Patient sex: M
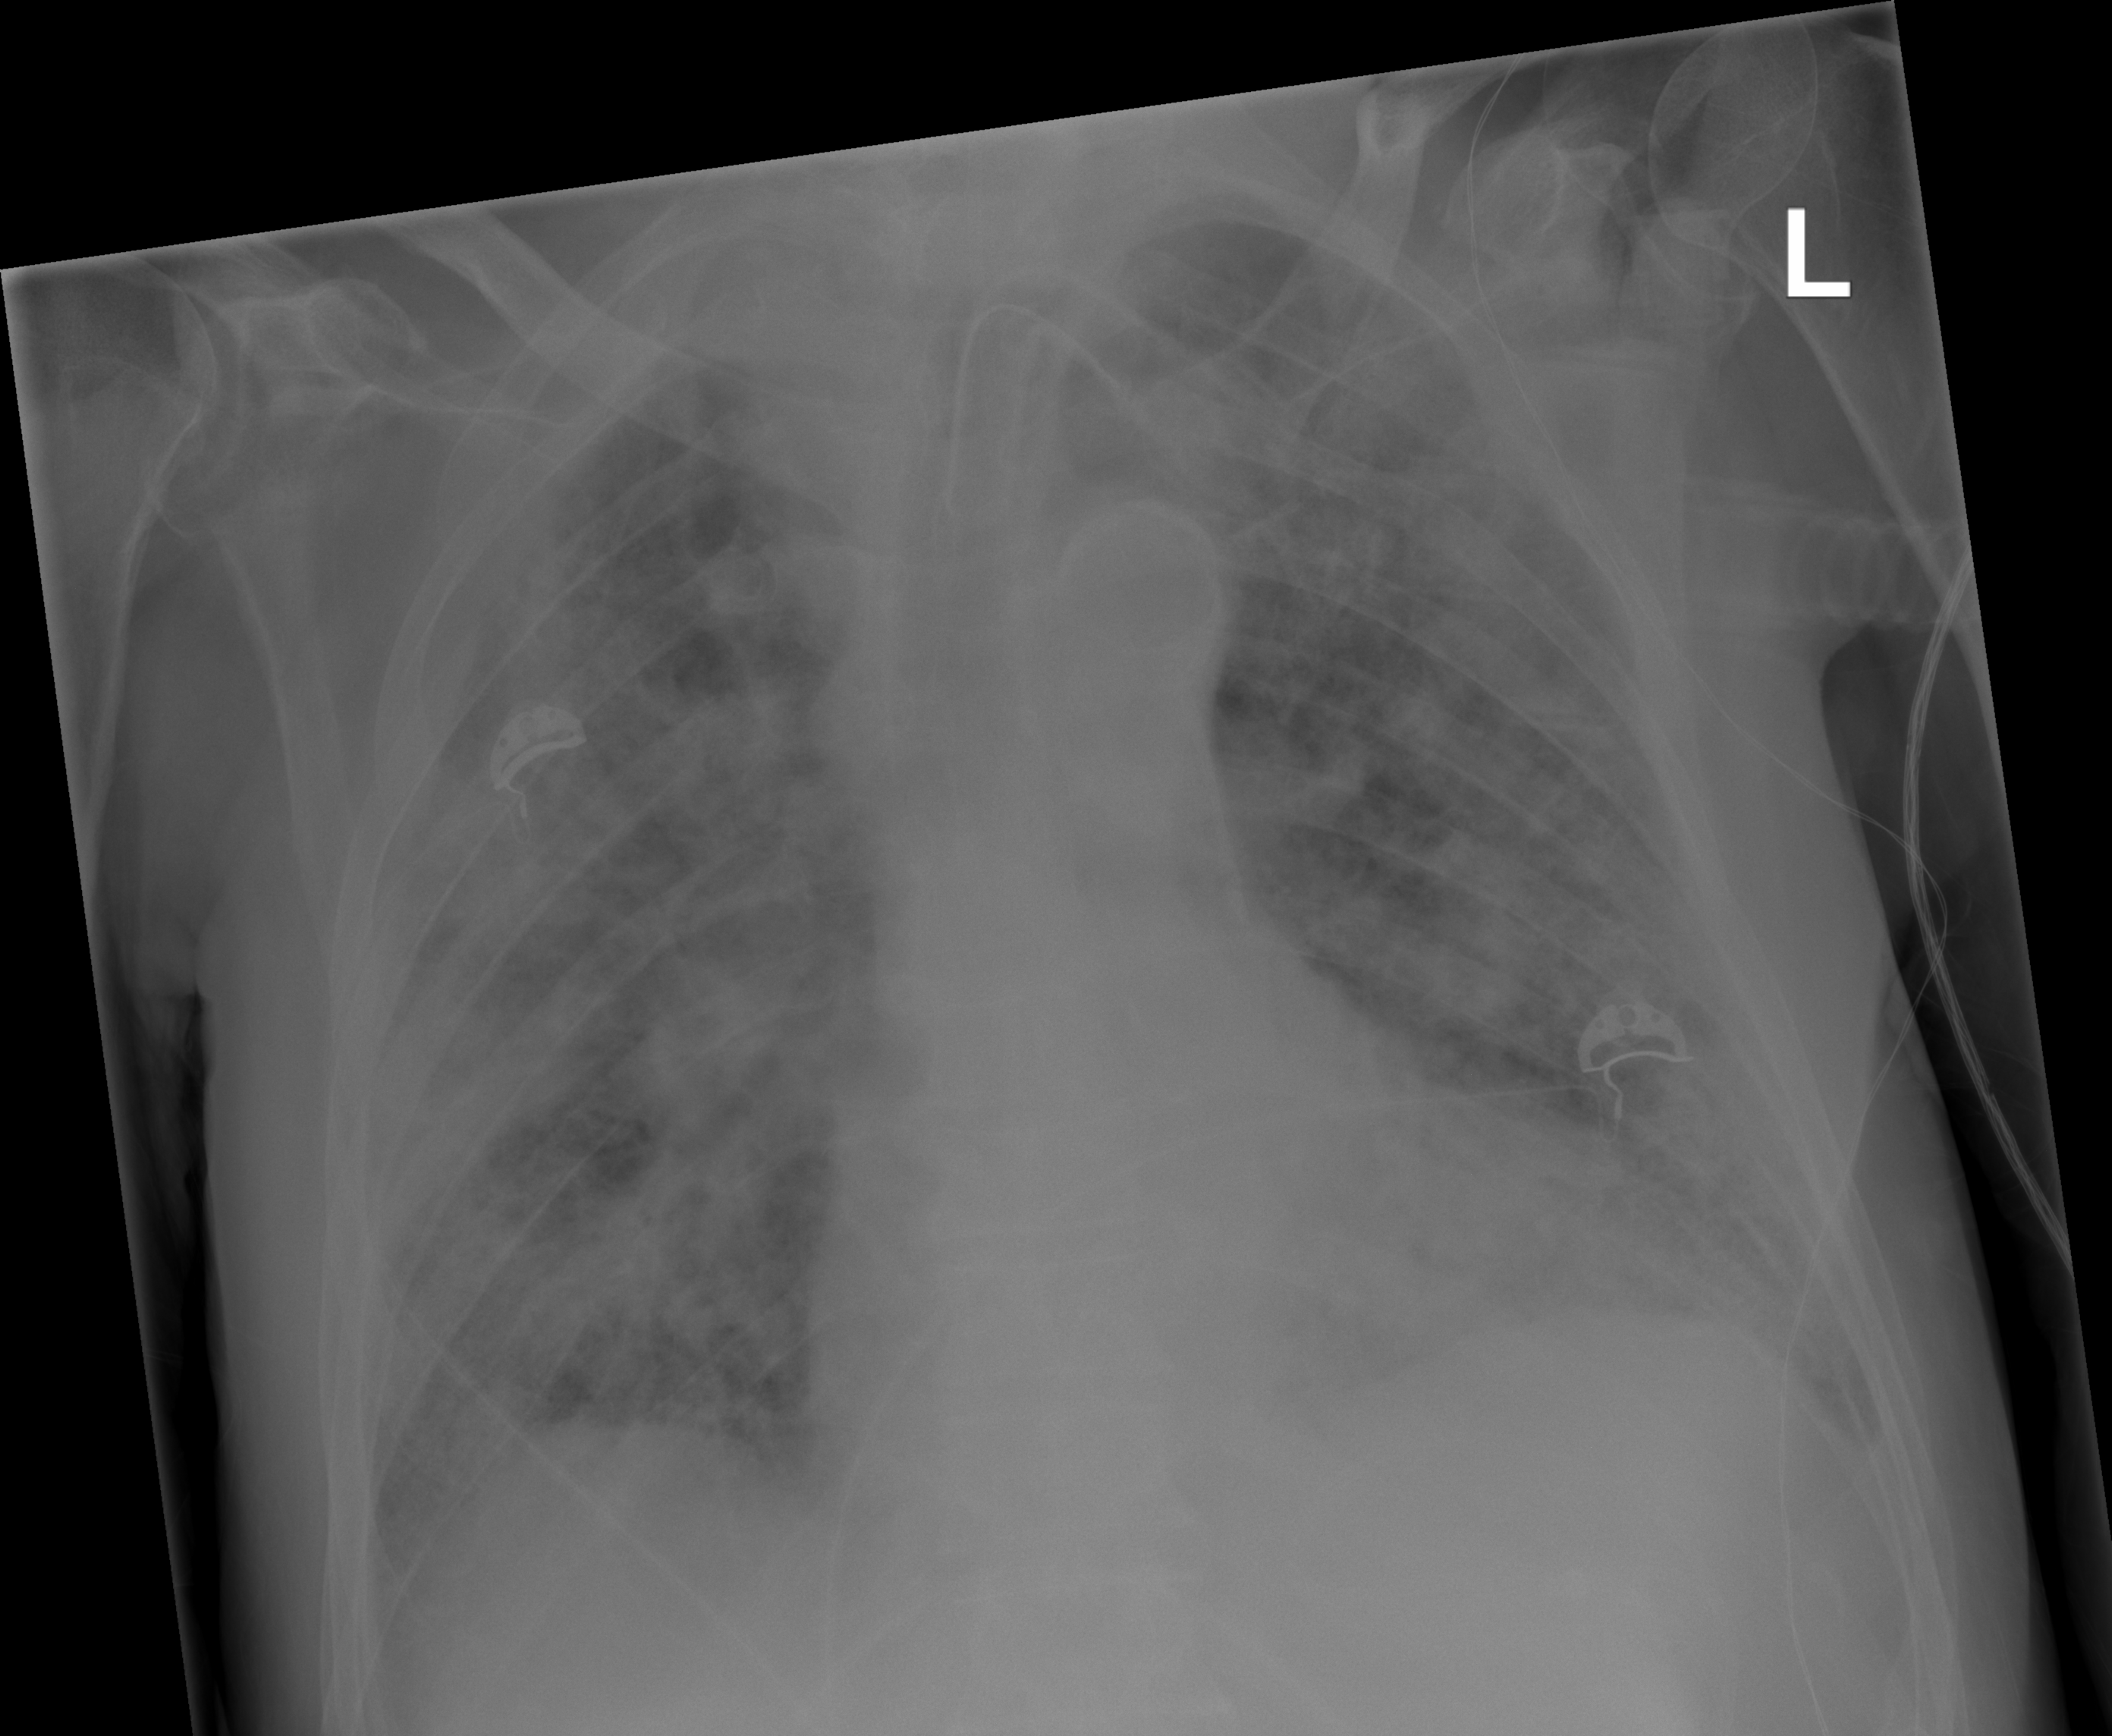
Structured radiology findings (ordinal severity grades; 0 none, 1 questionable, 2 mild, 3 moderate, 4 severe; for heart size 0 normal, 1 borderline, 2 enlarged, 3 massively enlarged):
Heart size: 2
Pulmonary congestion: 2
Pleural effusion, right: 2
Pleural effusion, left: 1
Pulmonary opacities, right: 3
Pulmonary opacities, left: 3
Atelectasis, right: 3
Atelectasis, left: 3